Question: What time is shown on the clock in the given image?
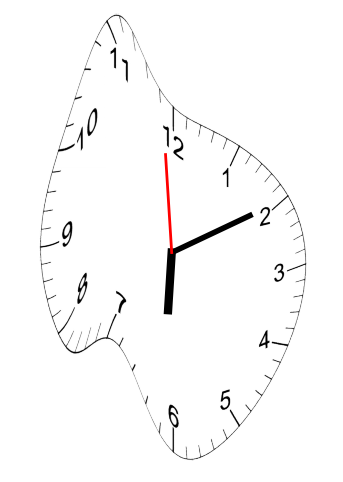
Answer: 06:09:59